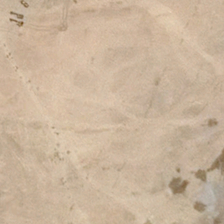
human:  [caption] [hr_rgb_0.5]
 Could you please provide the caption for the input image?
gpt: it is a piece of yellow bareland .

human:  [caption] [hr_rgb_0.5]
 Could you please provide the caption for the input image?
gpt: it is a piece of yellow bareland .

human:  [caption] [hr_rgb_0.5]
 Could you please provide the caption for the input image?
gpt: it is a piece of yellow bareland .

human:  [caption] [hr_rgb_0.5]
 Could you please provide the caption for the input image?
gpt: it is a piece of yellow bareland .

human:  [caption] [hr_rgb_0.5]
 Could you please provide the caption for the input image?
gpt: it is a piece of yellow bareland .